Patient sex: M
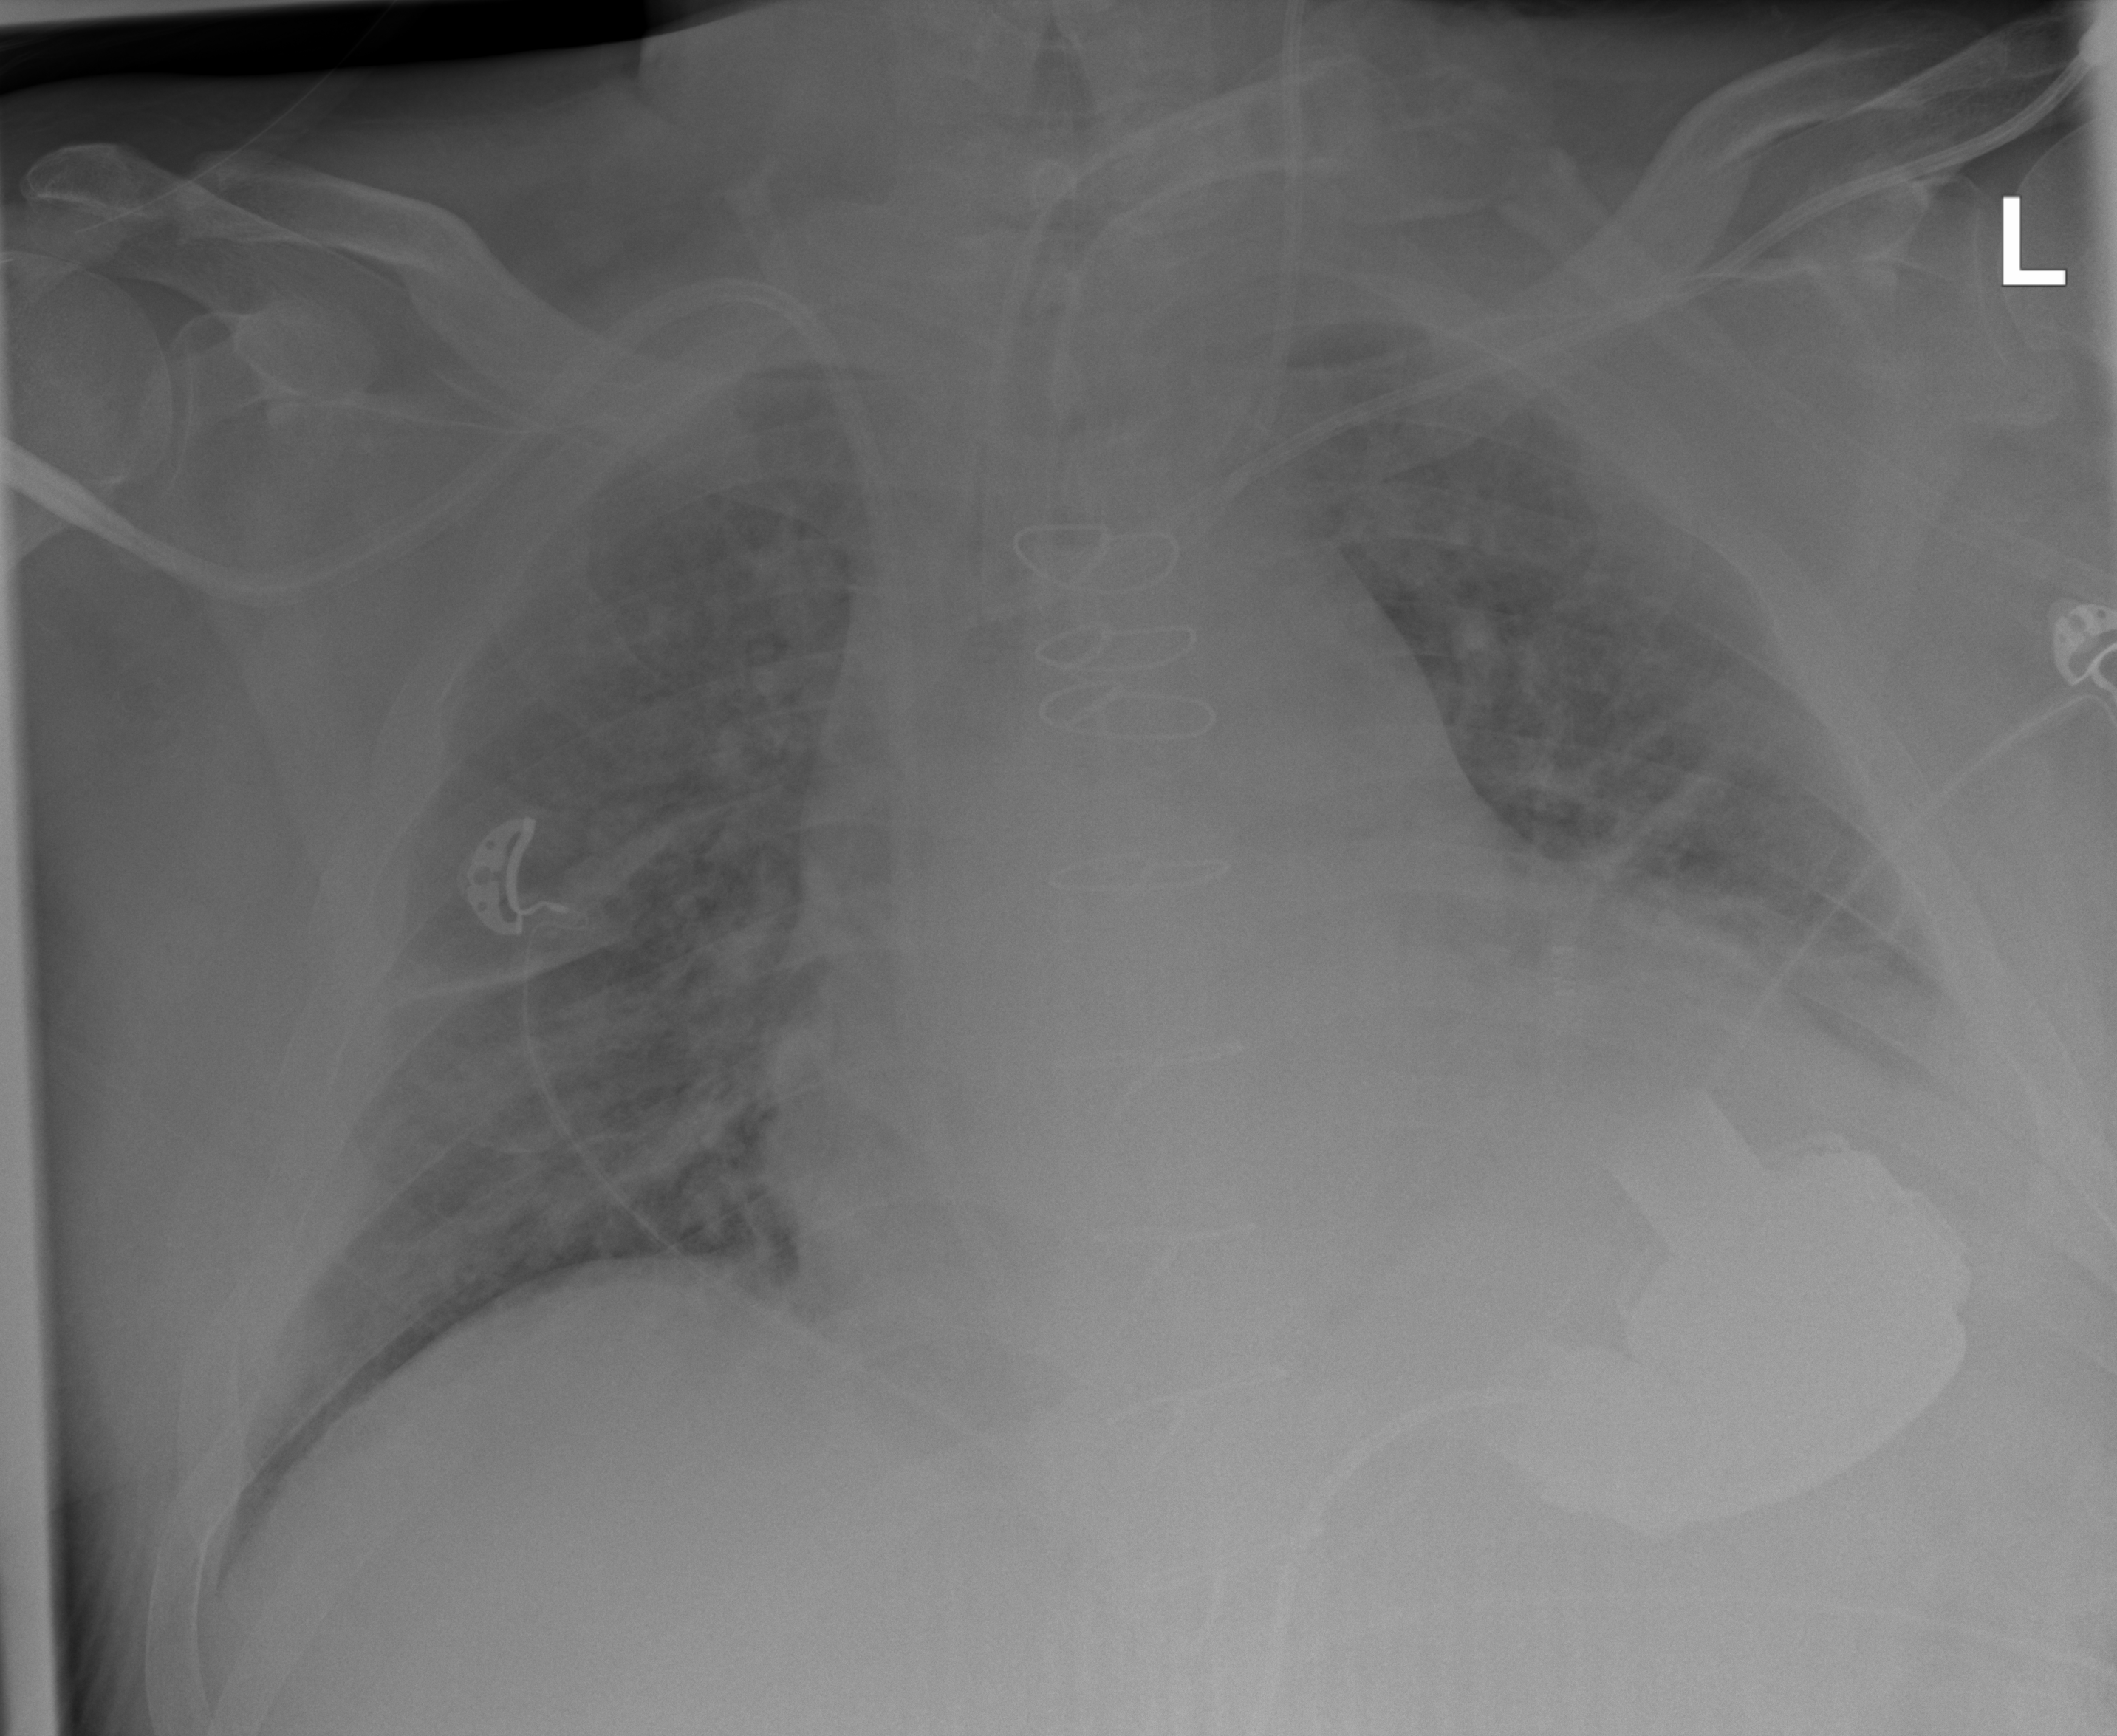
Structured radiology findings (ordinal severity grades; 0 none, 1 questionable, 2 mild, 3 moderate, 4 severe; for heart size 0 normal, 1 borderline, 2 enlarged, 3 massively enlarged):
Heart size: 2
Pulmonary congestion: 2
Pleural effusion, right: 0
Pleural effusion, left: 2
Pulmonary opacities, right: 2
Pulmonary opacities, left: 2
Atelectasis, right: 0
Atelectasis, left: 2